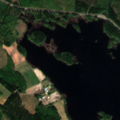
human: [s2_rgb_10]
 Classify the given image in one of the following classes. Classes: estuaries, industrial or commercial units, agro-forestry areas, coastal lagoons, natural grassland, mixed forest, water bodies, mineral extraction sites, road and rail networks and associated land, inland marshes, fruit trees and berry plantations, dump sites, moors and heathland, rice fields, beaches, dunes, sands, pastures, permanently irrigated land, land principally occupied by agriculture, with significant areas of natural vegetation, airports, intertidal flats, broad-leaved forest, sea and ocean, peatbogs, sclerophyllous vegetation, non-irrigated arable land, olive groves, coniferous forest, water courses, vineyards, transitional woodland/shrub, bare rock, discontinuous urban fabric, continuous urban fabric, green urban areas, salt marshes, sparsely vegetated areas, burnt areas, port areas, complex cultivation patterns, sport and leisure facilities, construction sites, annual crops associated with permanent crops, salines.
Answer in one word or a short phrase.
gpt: coniferous forest, mixed forest, water bodies